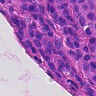
Metastatic tissue present: yes